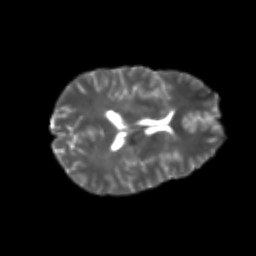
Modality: T2w
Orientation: axial
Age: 24
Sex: male
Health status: healthy
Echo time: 0.074 s